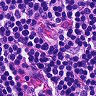
Metastatic tissue present: no